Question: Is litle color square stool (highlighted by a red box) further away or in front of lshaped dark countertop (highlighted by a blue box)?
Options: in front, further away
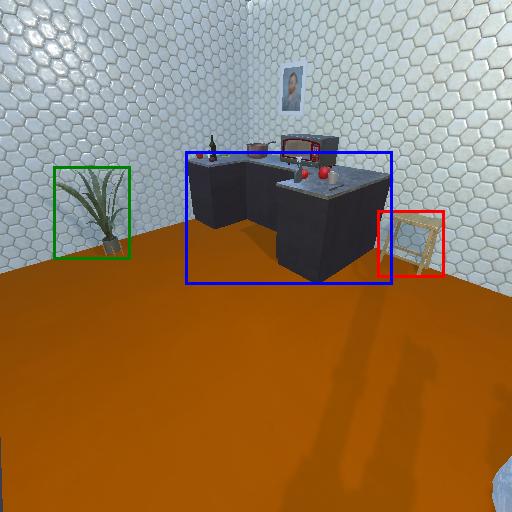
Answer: in front